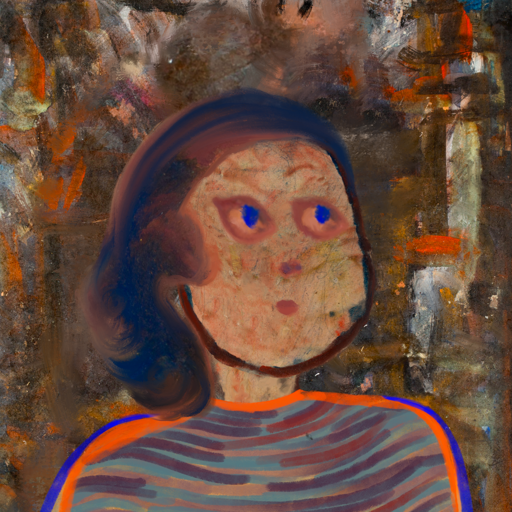
Background: GypsyQueen, Head And Neck Side: Orphan, Face Side: Mother_And_Son_Mother, Bust: Experience, Hair Side: Mother_And_Son_Son, Head Accessory: Blank, Second Necklace: Blank, Necklace: Blank, Baby: Blank